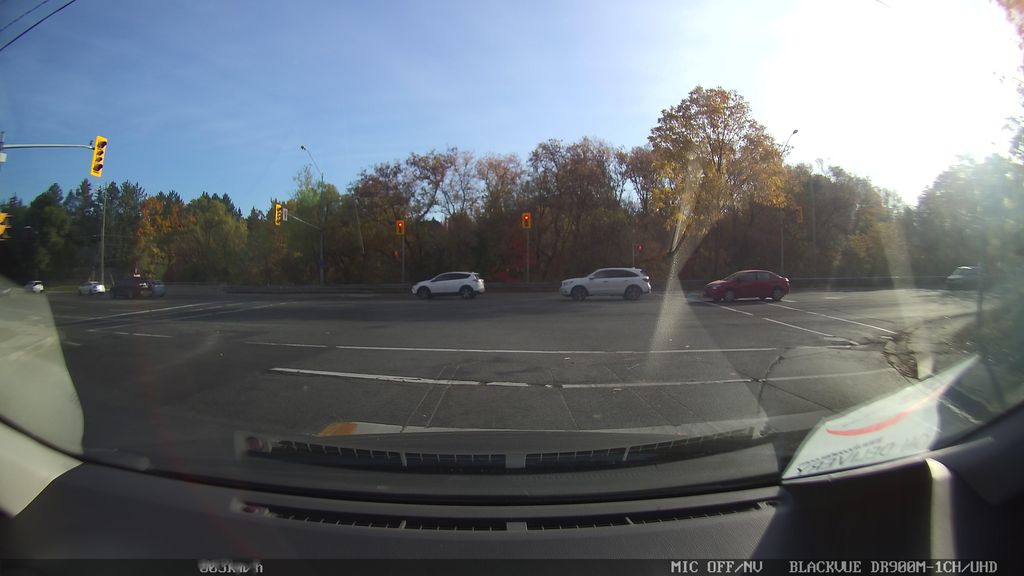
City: toronto